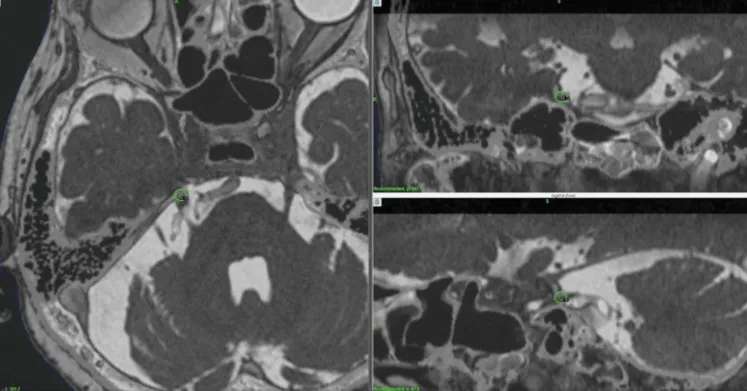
Dose planning for Case 1. MRI (left, axial image; upper right, coronal; lower right; sagittal) on GammaPlan (Elekta, Tokyo) workstation. Radiosurgery shot placement was indicated in green circles, in each image. . MRI, magnetic resonance images.
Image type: radiology (mri)